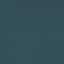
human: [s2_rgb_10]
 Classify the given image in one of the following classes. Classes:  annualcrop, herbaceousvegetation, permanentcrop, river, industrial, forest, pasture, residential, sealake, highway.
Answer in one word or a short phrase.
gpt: SeaLake